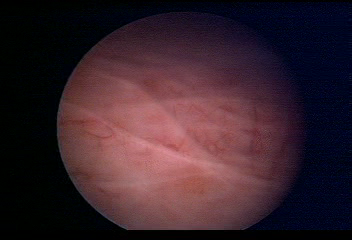
Modality: WLC
Class: Normal mucosa
Bladder cancer association: No